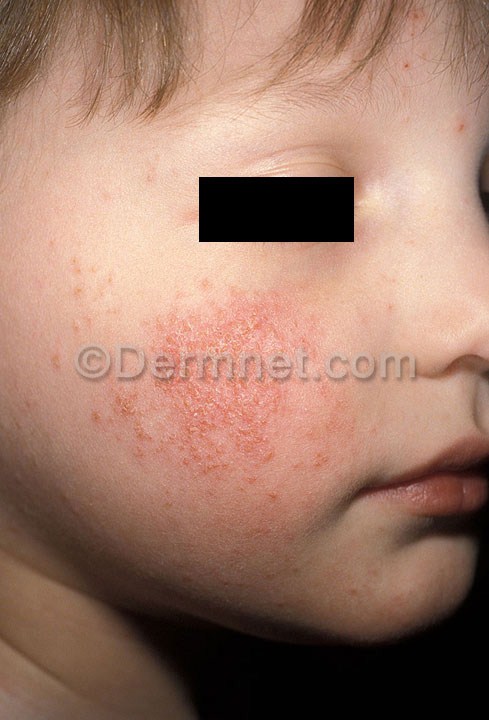
Disease: Atopic Dermatitis Photos